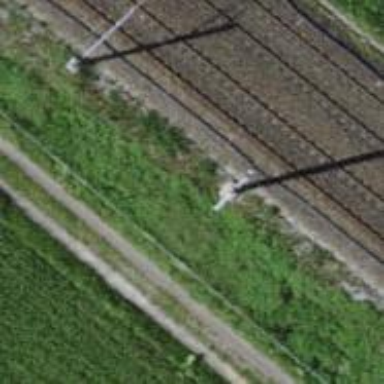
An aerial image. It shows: Power pole.